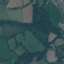
Land use / land cover: Pasture